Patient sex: F
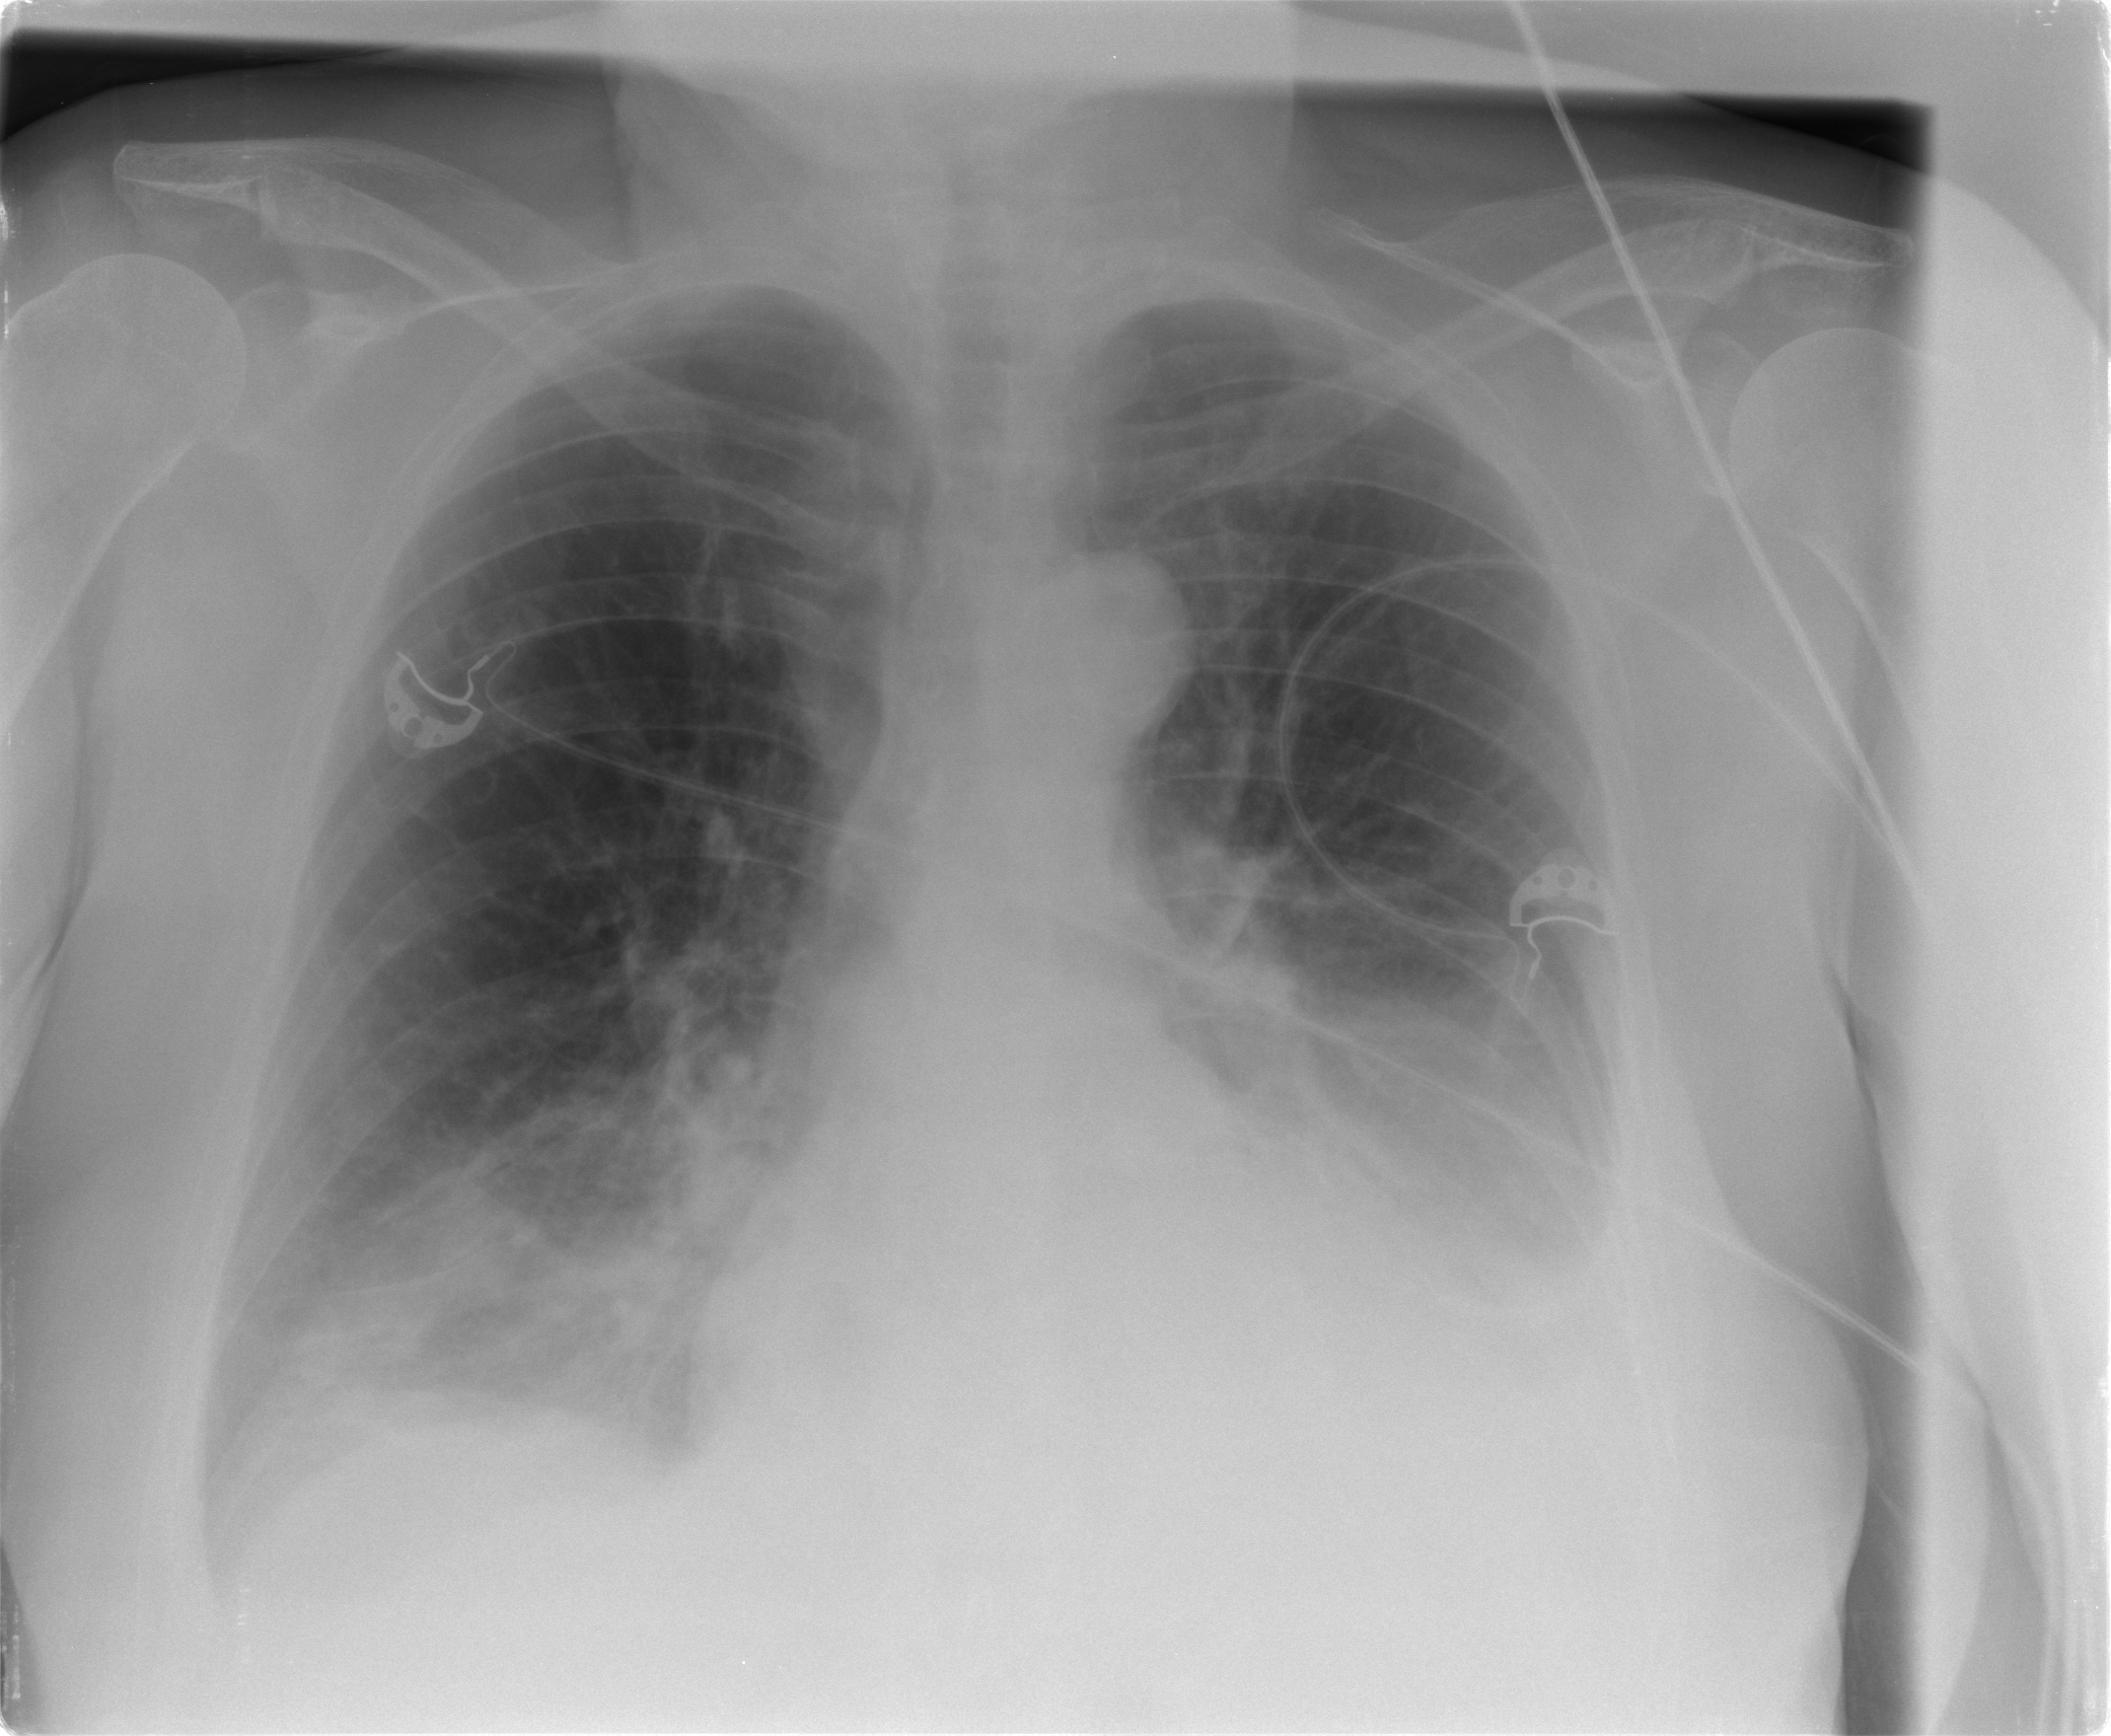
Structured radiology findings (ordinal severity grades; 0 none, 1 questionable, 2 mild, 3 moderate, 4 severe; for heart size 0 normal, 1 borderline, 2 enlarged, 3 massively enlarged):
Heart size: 0
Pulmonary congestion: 0
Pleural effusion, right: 2
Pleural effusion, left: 3
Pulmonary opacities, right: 0
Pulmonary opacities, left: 0
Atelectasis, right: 2
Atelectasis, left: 3